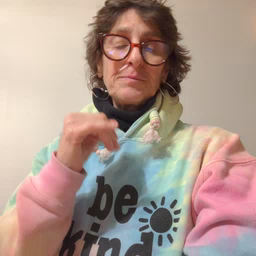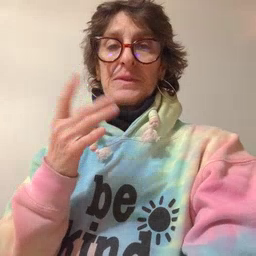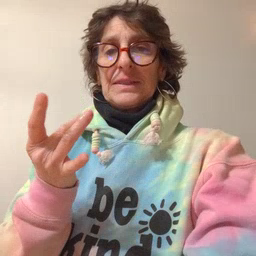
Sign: sticky